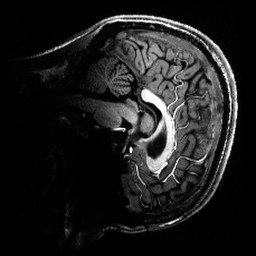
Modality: T1w
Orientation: sagittal
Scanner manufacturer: siemens
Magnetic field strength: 6.98 T
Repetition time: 5 s
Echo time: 0.00343 s